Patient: sex F, age 59
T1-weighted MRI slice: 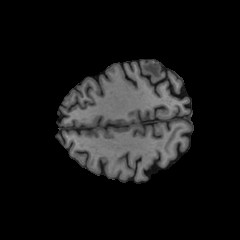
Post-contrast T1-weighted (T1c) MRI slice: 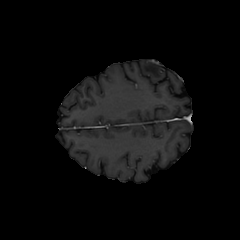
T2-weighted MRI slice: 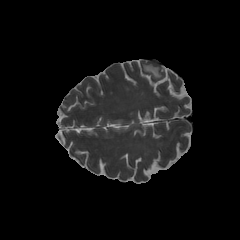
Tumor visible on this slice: yes
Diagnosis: Glioblastoma, IDH-wildtype
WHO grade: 4